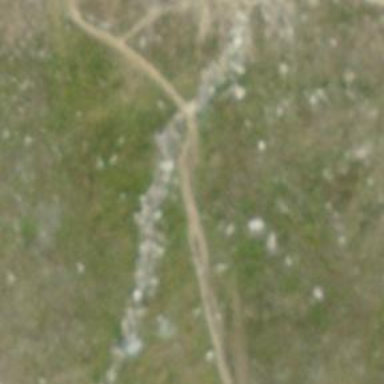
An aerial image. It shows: Path.